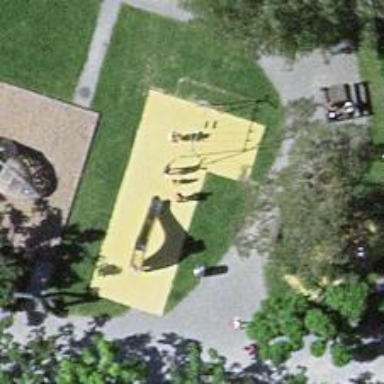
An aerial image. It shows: Playground with slide.